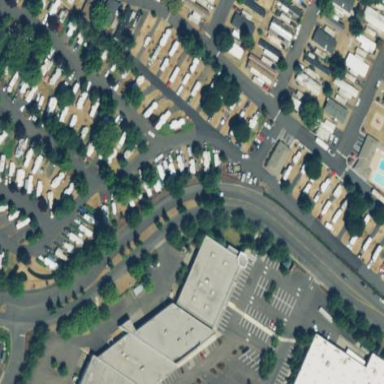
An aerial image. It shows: Caravan site for tourism.